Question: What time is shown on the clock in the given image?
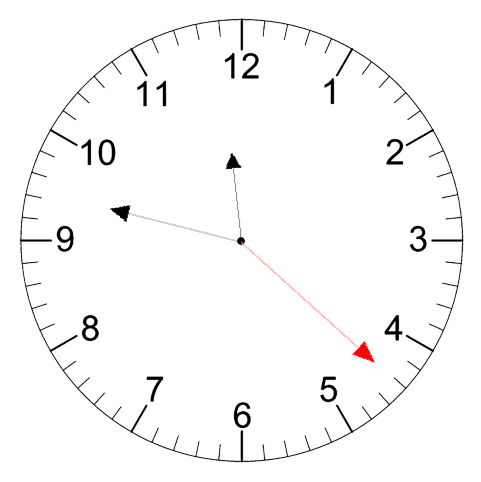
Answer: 11:47:22